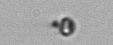
Label: nanoplankton_mix